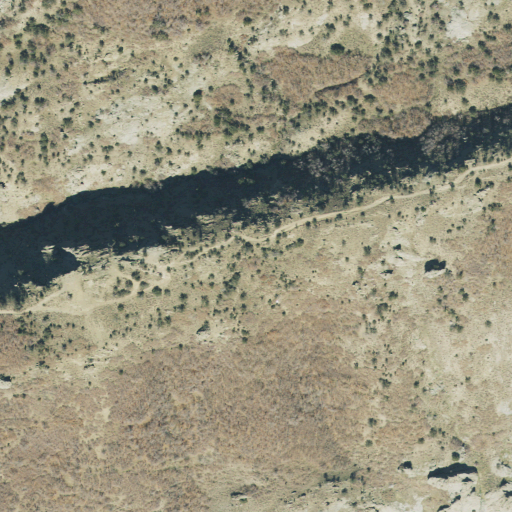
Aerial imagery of slope(s) in Utah named Jacobs Ladder containing shrub, deciduous forest, evergreen forest, and grassland